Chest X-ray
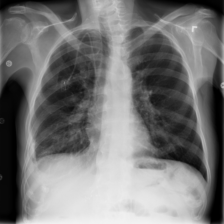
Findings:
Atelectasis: negative
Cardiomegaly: negative
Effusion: negative
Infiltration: negative
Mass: negative
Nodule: negative
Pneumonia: negative
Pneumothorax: negative
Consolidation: negative
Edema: negative
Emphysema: negative
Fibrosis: negative
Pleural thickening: positive
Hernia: negative